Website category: sports
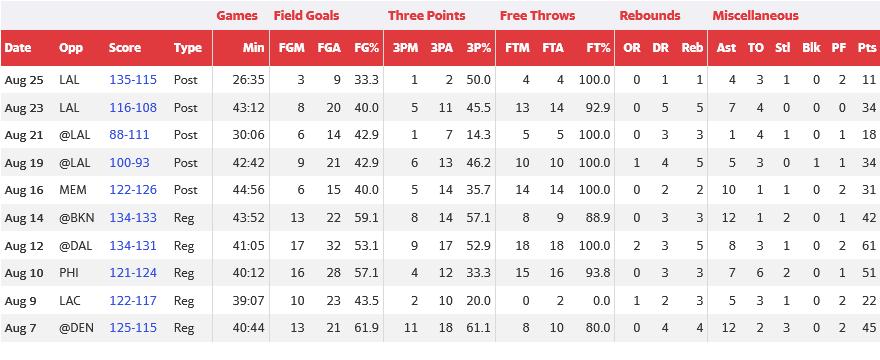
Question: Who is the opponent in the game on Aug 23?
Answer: LAL

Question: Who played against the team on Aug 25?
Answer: LAL

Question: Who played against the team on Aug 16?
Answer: MEM

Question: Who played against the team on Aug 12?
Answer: DAL

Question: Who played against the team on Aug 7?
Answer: DEN

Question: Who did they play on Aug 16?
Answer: MEM

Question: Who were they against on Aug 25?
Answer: LAL

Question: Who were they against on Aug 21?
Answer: LAL

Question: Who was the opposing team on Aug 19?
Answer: LAL

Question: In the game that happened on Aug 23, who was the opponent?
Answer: LAL

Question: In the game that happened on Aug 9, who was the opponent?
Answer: LAC

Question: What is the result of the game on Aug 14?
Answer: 134-133

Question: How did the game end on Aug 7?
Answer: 125-115

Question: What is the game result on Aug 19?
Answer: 100-93

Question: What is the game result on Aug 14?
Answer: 134-133

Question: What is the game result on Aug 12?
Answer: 134-131

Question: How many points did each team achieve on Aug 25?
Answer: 135-115

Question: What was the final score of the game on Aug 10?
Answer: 121-124

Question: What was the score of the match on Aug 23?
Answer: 116-108

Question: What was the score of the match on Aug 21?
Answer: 88-111

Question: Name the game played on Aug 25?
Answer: Post

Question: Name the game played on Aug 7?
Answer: Reg

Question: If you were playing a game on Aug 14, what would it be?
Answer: Reg

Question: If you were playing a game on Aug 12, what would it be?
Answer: Reg

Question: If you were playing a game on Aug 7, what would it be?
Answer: Reg

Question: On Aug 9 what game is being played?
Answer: Reg

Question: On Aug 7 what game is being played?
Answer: Reg

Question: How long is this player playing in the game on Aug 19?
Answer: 42:42

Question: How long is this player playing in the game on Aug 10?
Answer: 40:12

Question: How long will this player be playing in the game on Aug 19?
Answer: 42:42

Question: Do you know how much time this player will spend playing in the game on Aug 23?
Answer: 43:12

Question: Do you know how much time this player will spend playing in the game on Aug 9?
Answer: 39:07

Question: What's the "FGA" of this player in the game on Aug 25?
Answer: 9

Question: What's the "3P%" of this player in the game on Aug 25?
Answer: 50.0

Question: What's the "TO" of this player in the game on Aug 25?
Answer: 3

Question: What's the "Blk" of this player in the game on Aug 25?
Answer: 0

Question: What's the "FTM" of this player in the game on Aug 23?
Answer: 13

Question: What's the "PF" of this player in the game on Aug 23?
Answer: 0

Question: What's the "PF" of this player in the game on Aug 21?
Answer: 1

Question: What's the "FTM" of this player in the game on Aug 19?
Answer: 10

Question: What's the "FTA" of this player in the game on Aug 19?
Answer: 10

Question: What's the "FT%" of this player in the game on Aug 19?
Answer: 100.0

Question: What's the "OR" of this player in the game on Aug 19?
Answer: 1

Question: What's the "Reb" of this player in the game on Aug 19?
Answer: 5

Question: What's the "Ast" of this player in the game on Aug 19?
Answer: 5

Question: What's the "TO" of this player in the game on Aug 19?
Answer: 3

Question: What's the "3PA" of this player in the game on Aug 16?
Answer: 14

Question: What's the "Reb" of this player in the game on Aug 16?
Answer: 2

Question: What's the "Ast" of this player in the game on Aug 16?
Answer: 10

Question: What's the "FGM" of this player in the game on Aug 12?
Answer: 17

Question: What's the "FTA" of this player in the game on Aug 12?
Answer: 18

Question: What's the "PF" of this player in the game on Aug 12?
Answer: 2

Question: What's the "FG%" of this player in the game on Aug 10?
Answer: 57.1

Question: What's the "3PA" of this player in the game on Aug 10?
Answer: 12

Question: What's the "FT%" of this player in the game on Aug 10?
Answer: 93.8

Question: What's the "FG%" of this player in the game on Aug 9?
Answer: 43.5

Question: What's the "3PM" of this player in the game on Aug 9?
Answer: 2

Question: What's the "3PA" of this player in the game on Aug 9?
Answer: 10

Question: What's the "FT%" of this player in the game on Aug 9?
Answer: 0.0

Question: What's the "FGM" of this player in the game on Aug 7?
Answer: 13

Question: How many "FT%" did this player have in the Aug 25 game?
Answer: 100.0

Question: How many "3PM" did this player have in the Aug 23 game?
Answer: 5

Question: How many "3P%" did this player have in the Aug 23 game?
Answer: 45.5

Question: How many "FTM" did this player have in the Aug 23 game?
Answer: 13